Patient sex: M
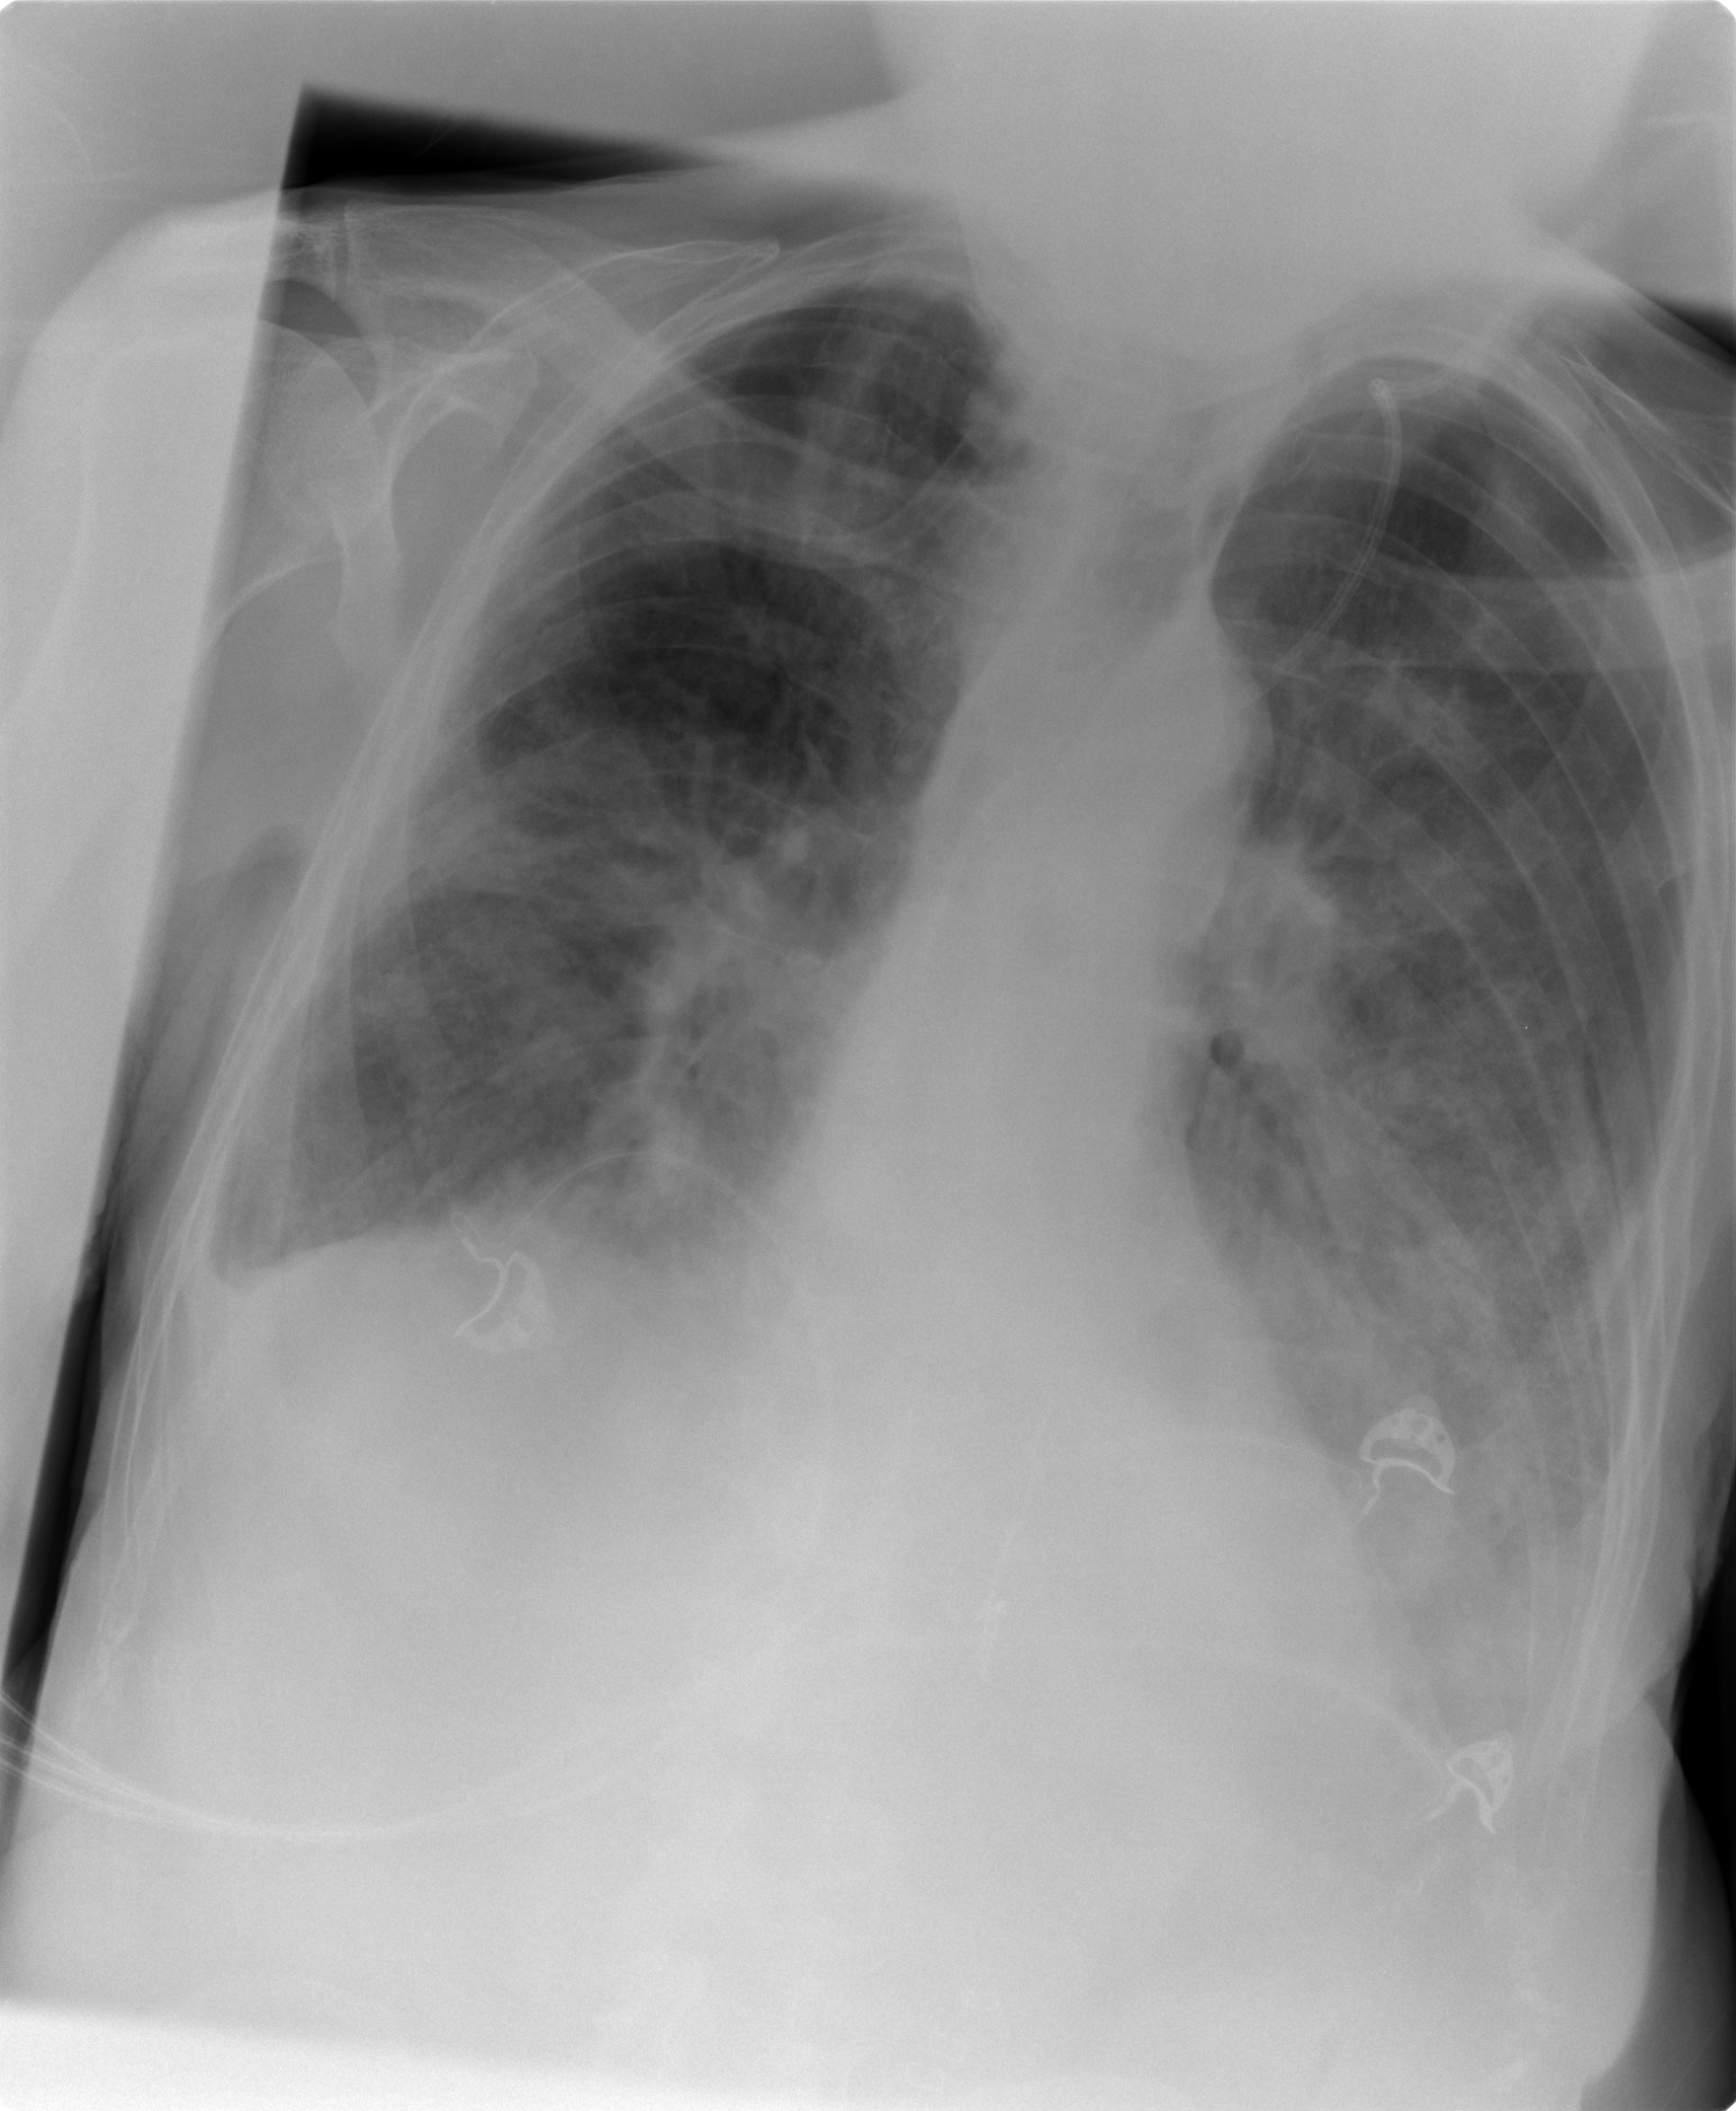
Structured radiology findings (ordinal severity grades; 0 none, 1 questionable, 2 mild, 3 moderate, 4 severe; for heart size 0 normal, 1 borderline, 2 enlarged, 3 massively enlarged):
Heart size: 0
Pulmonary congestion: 1
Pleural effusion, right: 2
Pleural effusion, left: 2
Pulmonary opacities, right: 3
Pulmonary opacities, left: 3
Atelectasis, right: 2
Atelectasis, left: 2